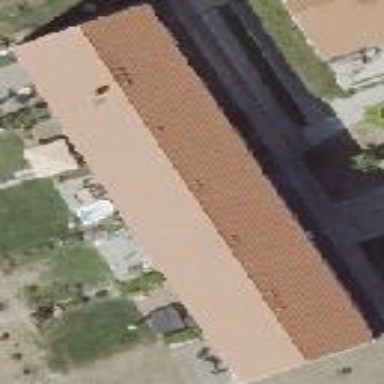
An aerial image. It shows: Gabled roof on building that houses apartments.